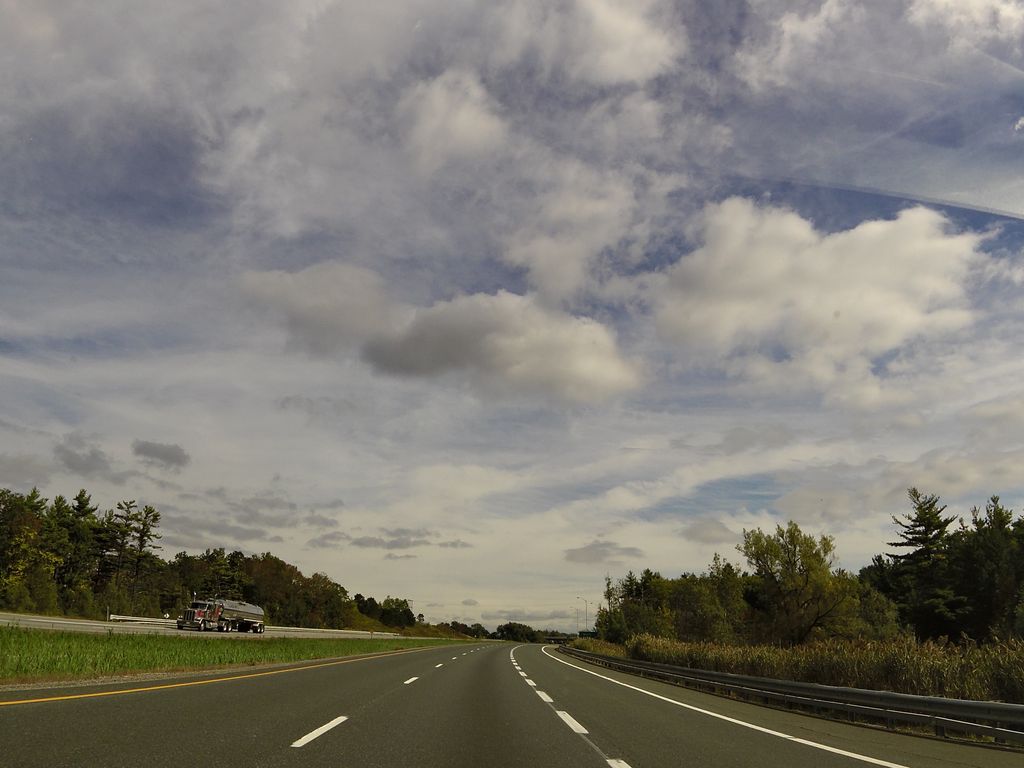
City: hamilton